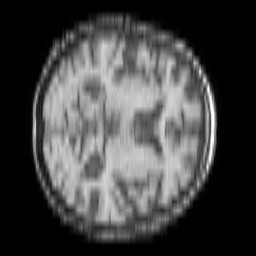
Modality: T1w
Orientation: axial
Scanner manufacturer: philips
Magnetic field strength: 1.5 T
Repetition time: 0.1861 s
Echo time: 0.00183 s